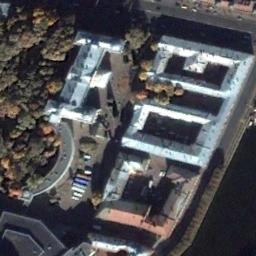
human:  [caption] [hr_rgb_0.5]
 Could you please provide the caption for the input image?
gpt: One side of the palace is the road and the other side is lush woods .

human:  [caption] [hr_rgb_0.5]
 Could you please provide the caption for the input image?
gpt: Many trees are near the palace .

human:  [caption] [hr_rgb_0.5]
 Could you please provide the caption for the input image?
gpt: The palace is on the open place surrounded by trees .

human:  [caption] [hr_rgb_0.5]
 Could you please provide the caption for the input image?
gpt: The white palace with some palaces of different shapes is next to a grove of trees .

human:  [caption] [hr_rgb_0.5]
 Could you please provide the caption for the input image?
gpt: There are some brown trees beside the white palace .